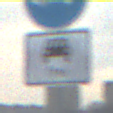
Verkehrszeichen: MehrfachbesetzePersonenkraftwagenFrei
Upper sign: Busssonderstreifen
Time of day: SunriseSunset
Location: Outdoor (Nature)
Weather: PartlyCloudy
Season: NotSpecified
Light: Natural